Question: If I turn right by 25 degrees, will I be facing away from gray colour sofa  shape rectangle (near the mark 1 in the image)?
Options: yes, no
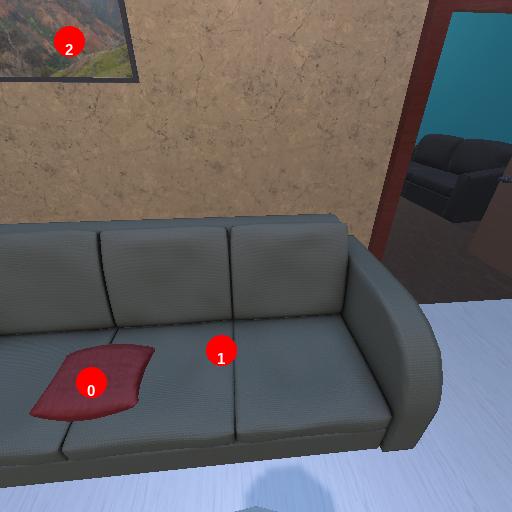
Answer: yes